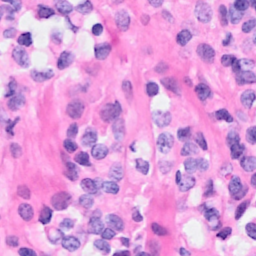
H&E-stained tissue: Breast